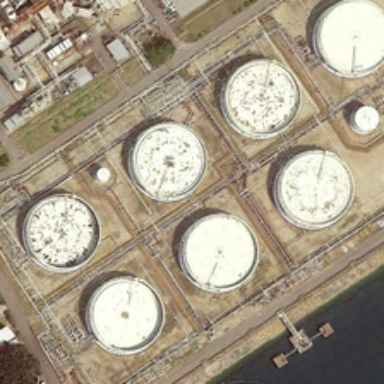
A lot of houses and trees are beside a lot of oil tanks .